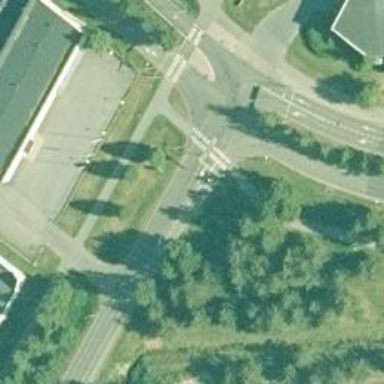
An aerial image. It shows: Asphalt cycleway with crossing.